Question: I'm trying to implement simple drag and drop operation into NSOutlineView Based on Apple's example - <URL>
All seems to be ok, but finally when I drop some files from Finder I get error:
'''
[<ChildNode 0x60800005a280> setValue:forUndefinedKey:]: this class is not key value coding-compliant for the key description.') was raised during a dragging session
'''
Here is my test project: <URL>
What I exactly need in my app: allow user to drag and drop multiple files and folder into some tree list and then display them to user. Also save all this this into some file, so it can be loaded again with all user dragged files and folders.
A final result I want to have like this:

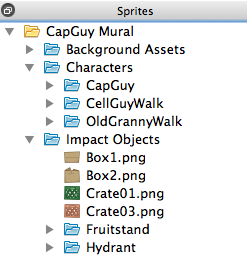
Answer: The 'description' property of 'NSObject' is read-only, and is generally set by providing a getter in the implementation file:
'''
- (NSString *)description {
return [self urlString]; // Using urlString solely for demo purposes.
}
'''
You can't set it, either via key-value coding or by direct assignment:
'''
self.description = [self urlString]; // Xcode error: 'Assignment to readonly property'
[self setValue:[self urlString] forKey:@"description"];
'''
In '-[ChildNode copyWithZone:]' an attempt is made to do the latter of the two, and that's what causes the warning to be logged to the console.
'''
// -------------------------------------------------------------------------------
// copyWithZone:zone
// -------------------------------------------------------------------------------
- (id)copyWithZone:(NSZone *)zone
{
id newNode = [[[self class] allocWithZone:zone] init];
// One of the keys in mutableKeys is 'description'...
// ...but it's readonly! (it's defined in the NSObject protocol)
for (NSString *key in [self mutableKeys])
{
[newNode setValue:[self valueForKey:key] forKey:key];
}
return newNode;
}
'''
This begs the question why do you get the warning in your app, and not in the sample app? From what I can tell no 'ChildNode' instance is ever sent a 'copyWithZone:' message in the sample app, whereas this does happen in your app, immediately after the drop. Of course there's a second question here as well: why do Apple explicitly include the 'description' key-path when it can't be set this way? - unfortunately I can't help you with that.
---
A really handy way of trying to trap errors that don't actually cause exceptions is to add an breakpoint. If you do this in your sample app you'll see that the app freezes at the line that's causing the problem, giving you a better chance of figuring out the issue.